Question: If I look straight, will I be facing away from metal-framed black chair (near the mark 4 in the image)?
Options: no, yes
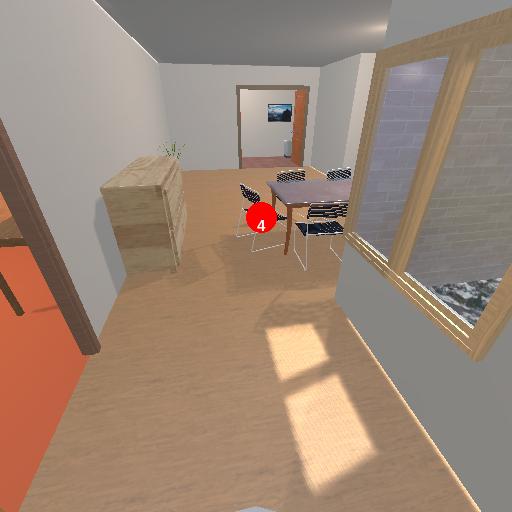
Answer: no